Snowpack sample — Buffalo Mountain, Silverthorne, Colorado, USA (1/25/25, 10:11 AM MST)
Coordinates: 39.6222, -106.1139
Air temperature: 22 °F
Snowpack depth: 110 cm
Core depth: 30 cm
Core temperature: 42.8 °F
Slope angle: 12°, slope face: 102°
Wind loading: high
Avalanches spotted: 0
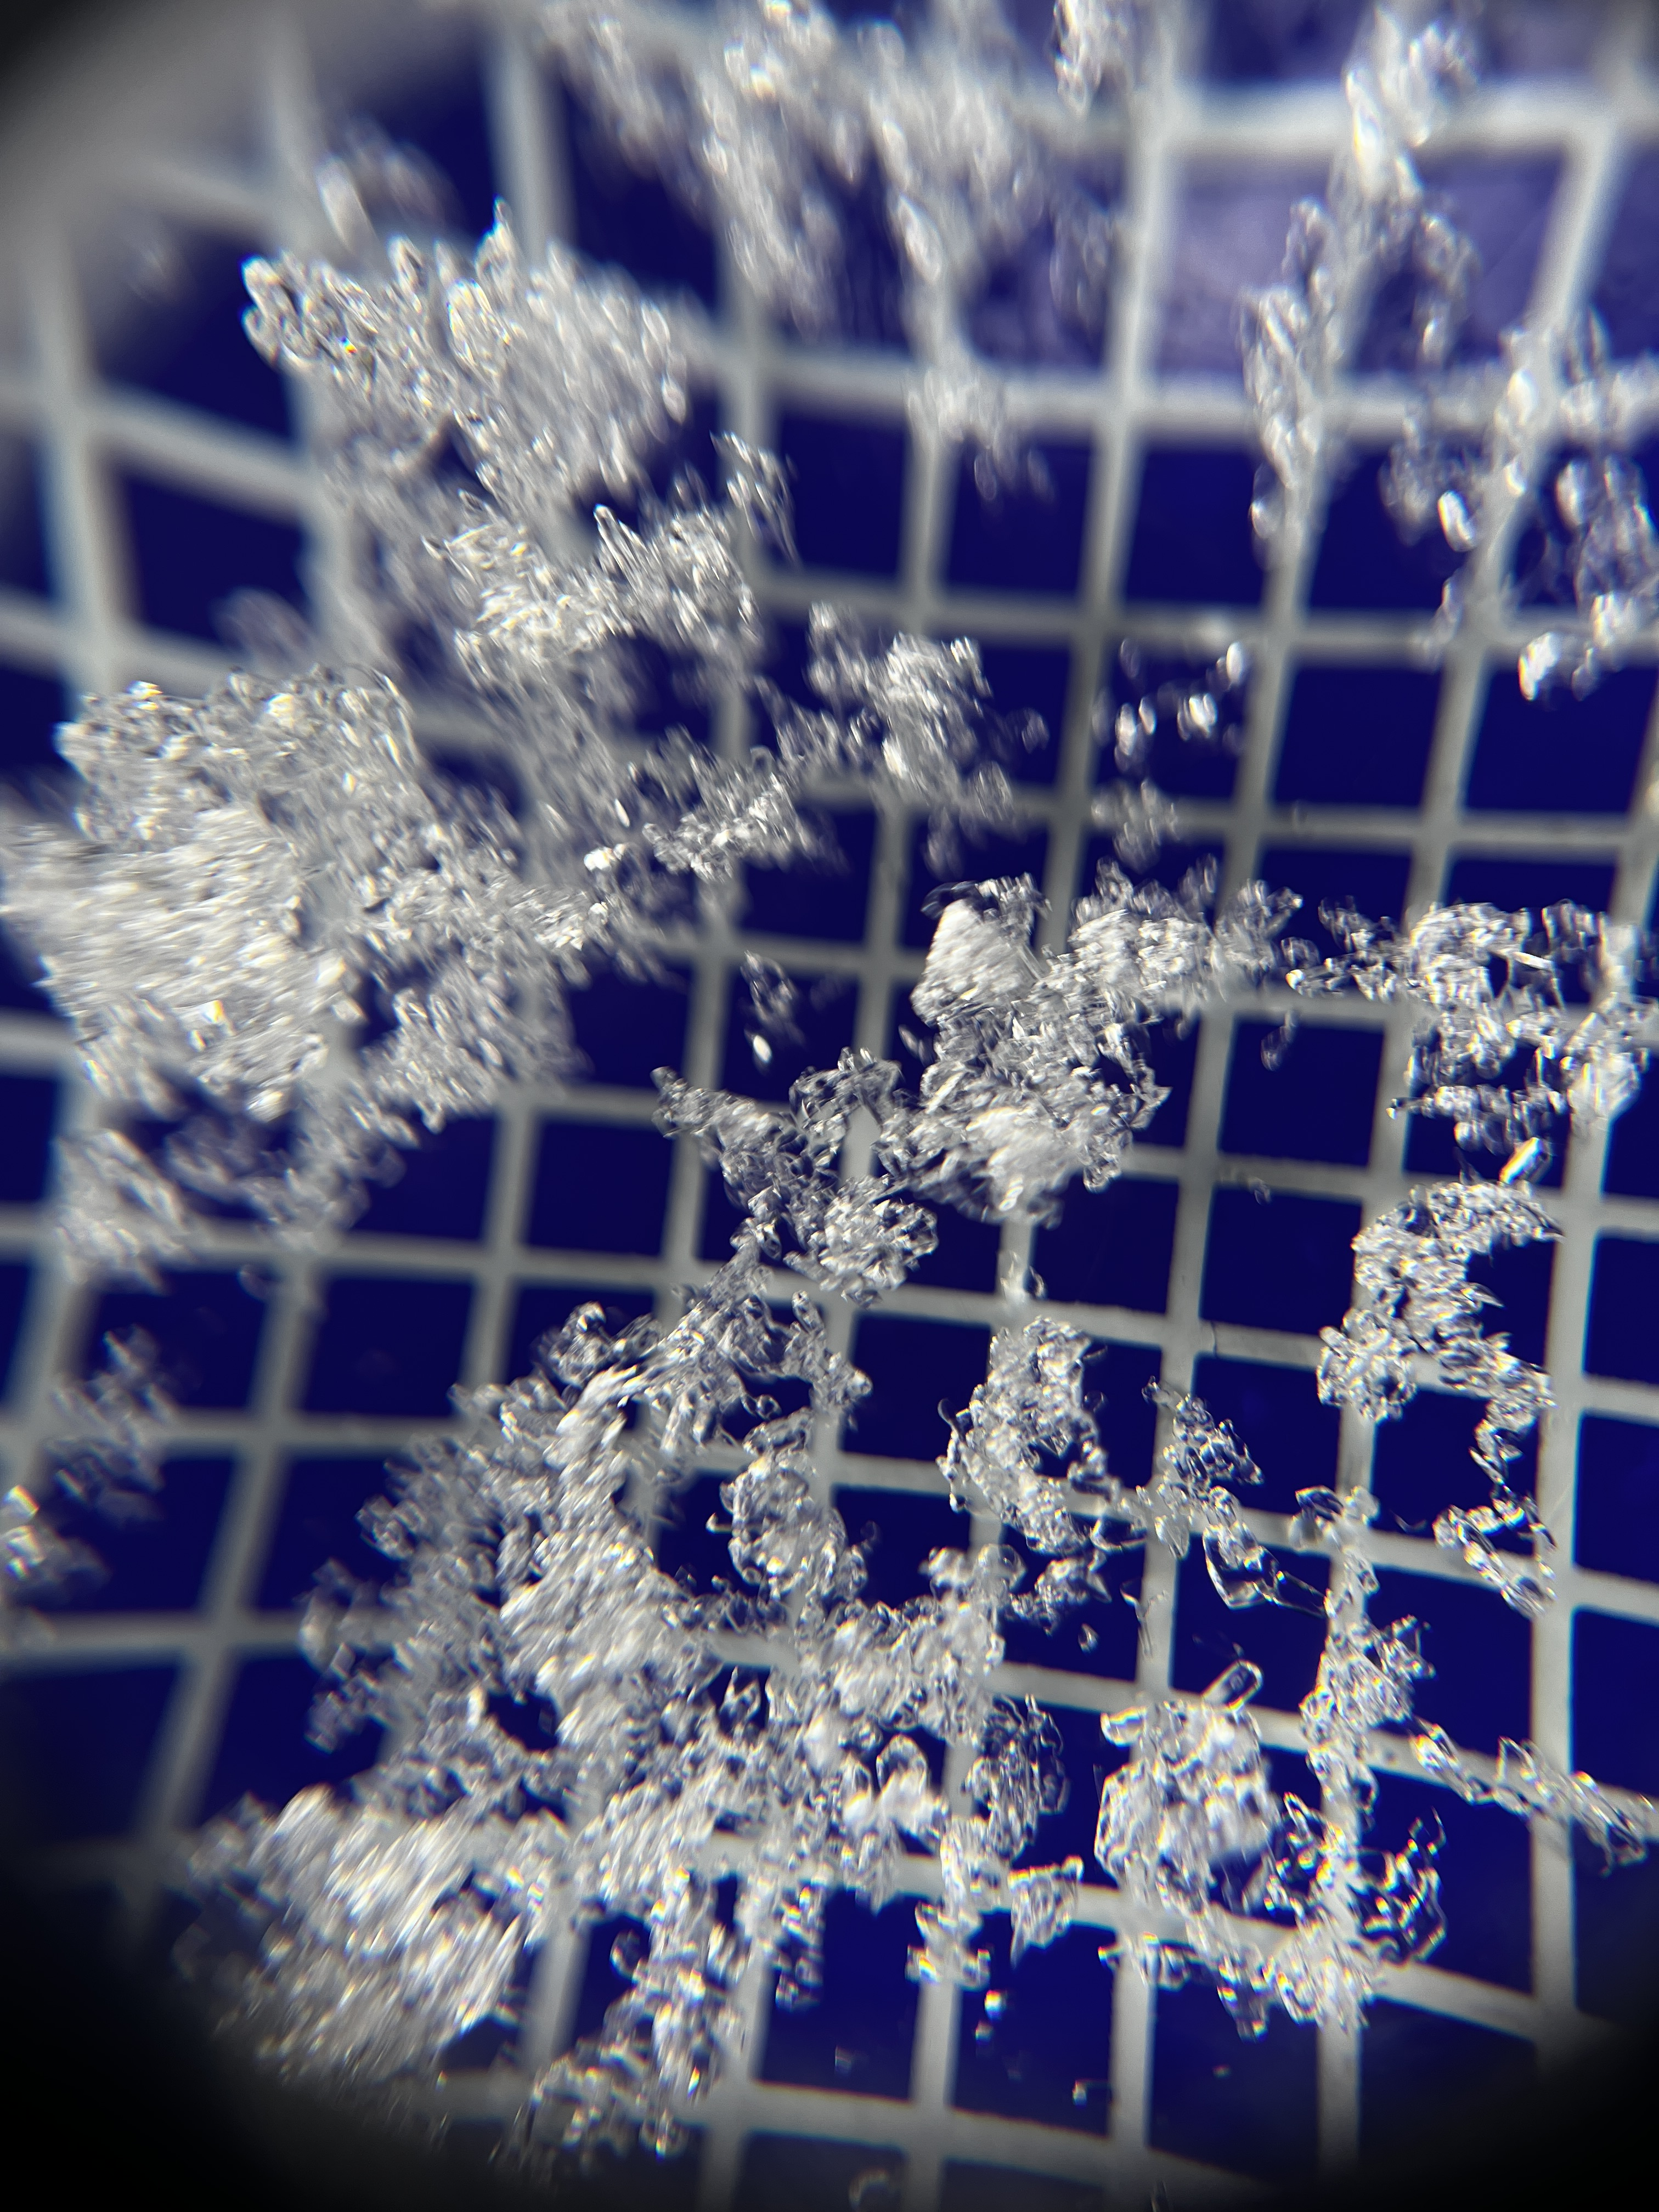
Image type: magnified_profile
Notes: No avalanches nearby, collected on the outskirts of a fire break 15 meters from the treeline, on way to Buffalo and Red Mountain